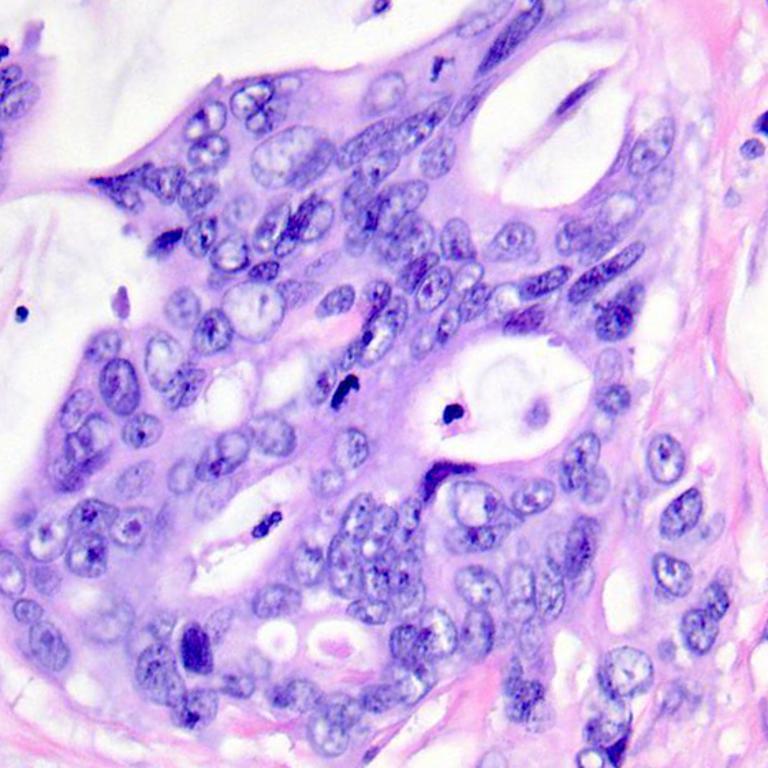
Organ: colon
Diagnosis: adenocarcinomas